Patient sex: F
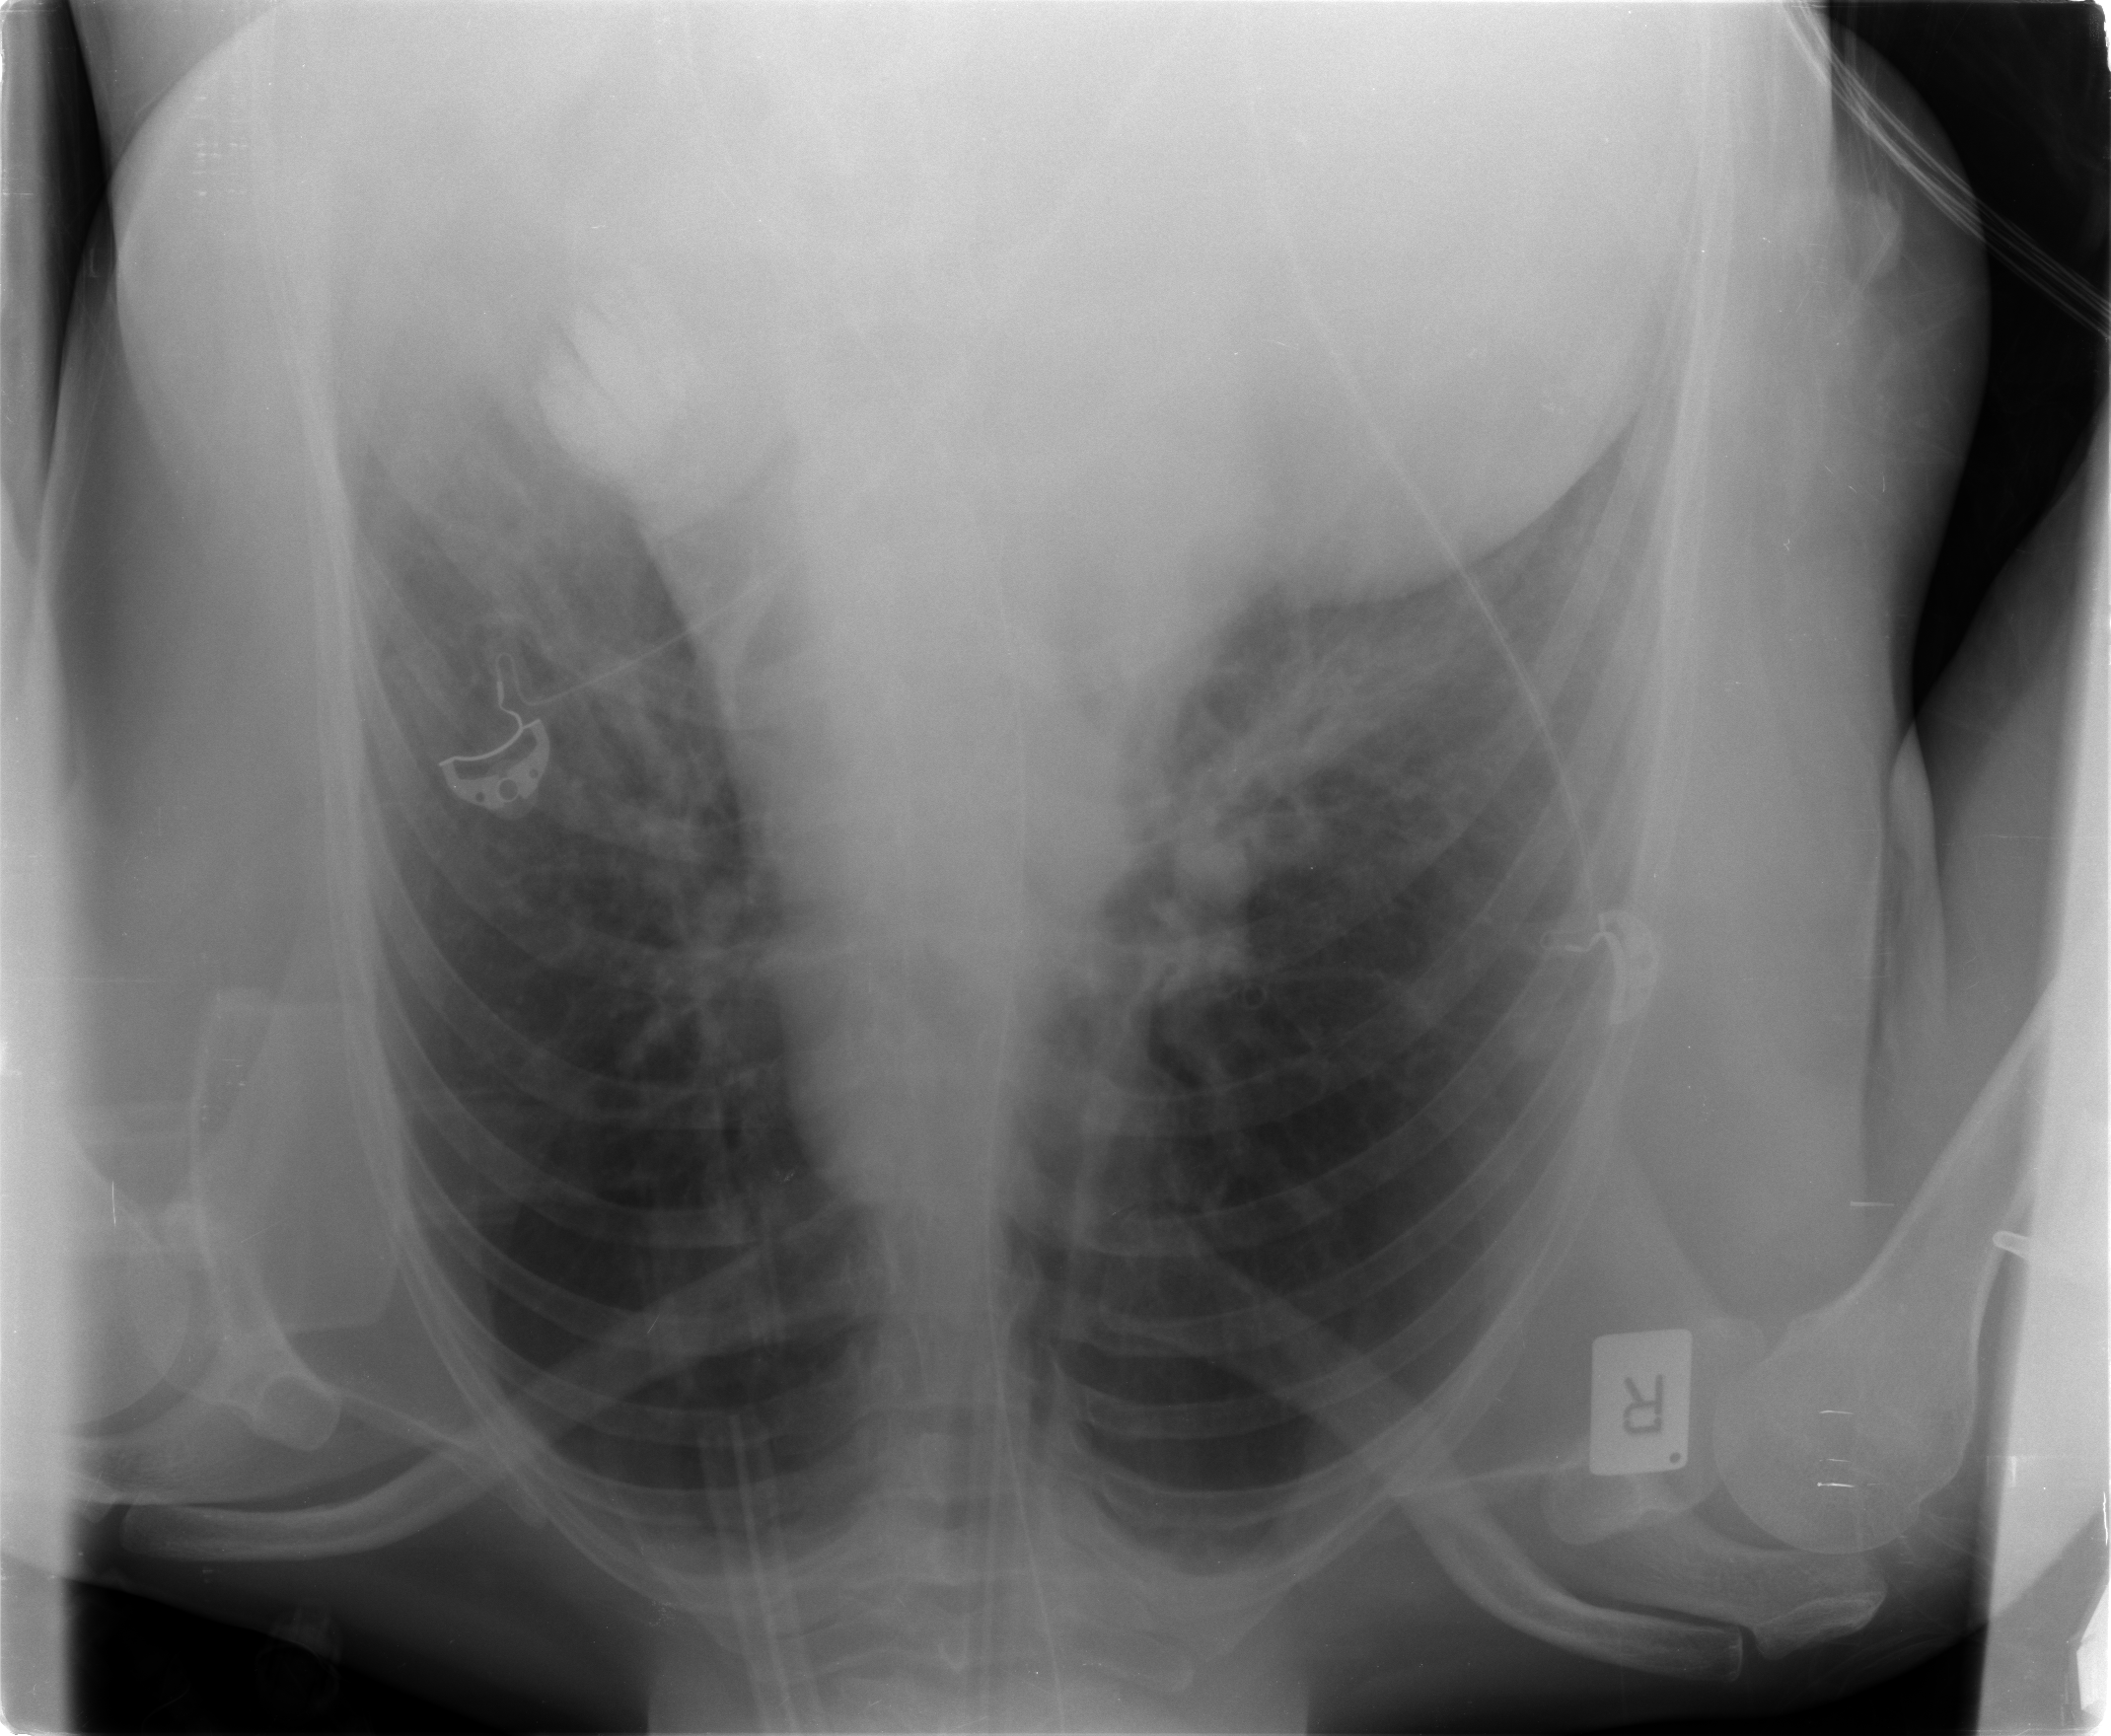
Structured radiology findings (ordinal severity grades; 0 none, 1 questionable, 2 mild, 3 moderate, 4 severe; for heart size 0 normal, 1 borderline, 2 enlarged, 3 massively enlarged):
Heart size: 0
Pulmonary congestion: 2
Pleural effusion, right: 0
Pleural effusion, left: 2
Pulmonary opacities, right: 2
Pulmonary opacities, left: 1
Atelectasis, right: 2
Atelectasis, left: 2